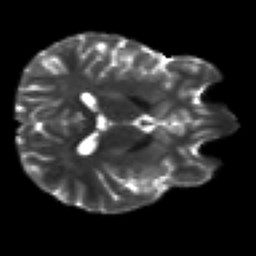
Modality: T2w
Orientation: axial
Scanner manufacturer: siemens
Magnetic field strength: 3 T
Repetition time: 7.8 s
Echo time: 0.09 s